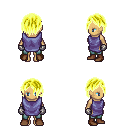
a pixel art fantasy rpg character, female body template, human, tanned skin, chain tabard jacket, teal pants, gold bangs hairstyle, metal gloves, brown shoes, four views (front, back, left, right), 2x2 character sprite sheet, small pixel art, hard edges, no anti-aliasing